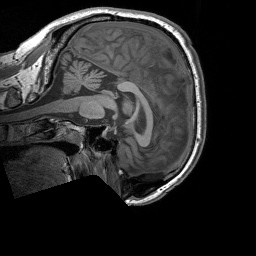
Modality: T1w
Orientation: sagittal
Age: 61
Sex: male
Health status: healthy
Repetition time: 1.9 s
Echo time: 0.00252 s